Question: I made a icon overlay to my file, '*.myfile', but the overlay size is wrong. When the icon shows in size 16x16, the overlay covers the icon.
How can I change the overlay size? ('IShellIconOverlayIdentifier')

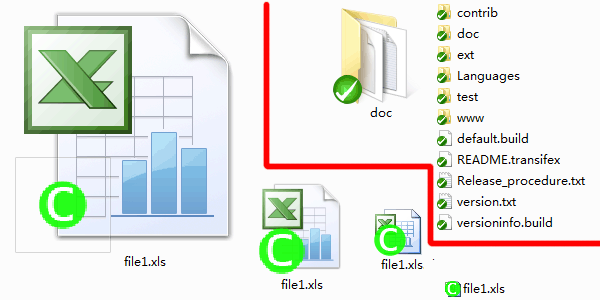
Answer: You can't change the overlay size. Instead use a where all necessary sizes are available.
For a good example take a look into the <URL>. Their will be only one icon file used, but if you open it with an appropiate paint tool, you'll see that this file contains different sizes.
### Update
If you take a look right at the first method, you'll get the following comment:
> "The Shell calls IShellIconOverlayIdentifier::GetOverlayInfo to request the
location of the handler's icon overlay. The icon overlay handler returns
the name of the file containing the overlay image, and its index within
that file. The Shell then adds the icon overlay to the system image list."
You can see in line 129 that it tries to find out the path of the needed file from the registry. By browsing the code you can find the <URL>. In line 165 you can see that it takes the filename from the registry and writes it back to its out parameters and maybe the magic flag to let windows decide which size should be taken from the file is '*pdwFlags = ISIOI_ICONFILE;'.